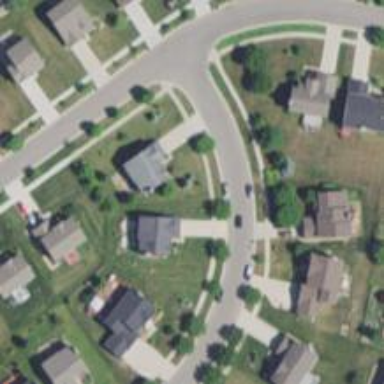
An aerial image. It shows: Residential road with asphalt surface and separate sidewalk.